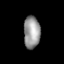
Tissue: lung
Cell type: T cells
Senescence score: 0.1645
Nuclear area (px): 517
Mean DAPI intensity: 151.803